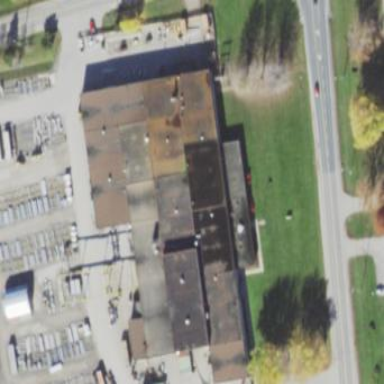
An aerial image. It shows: Industrial building with brown exterior.